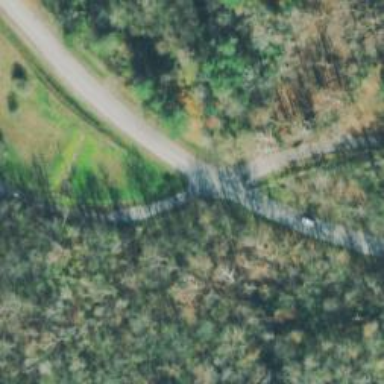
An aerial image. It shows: Unclassified road.